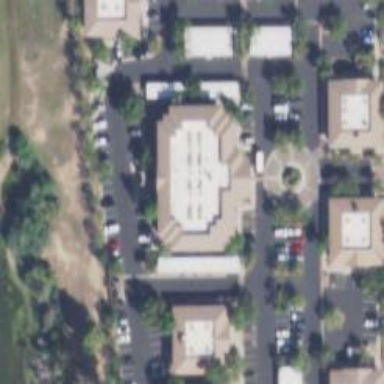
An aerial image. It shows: Healthcare clinic.